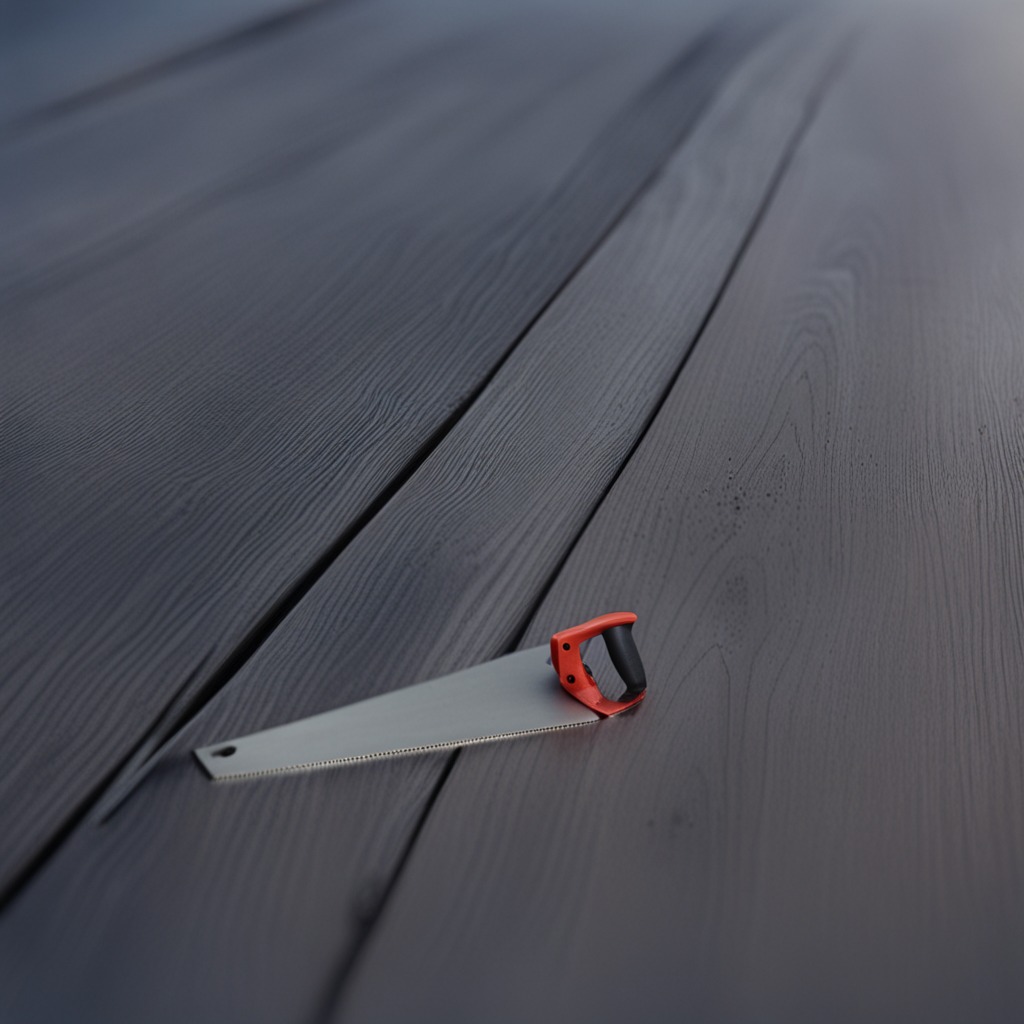
A metal saw is lying on a table with faint burn marks in a small garage at twilight.